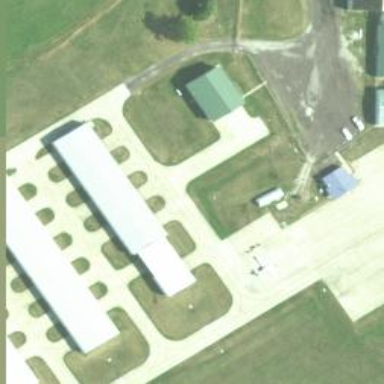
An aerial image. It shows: Hangar.